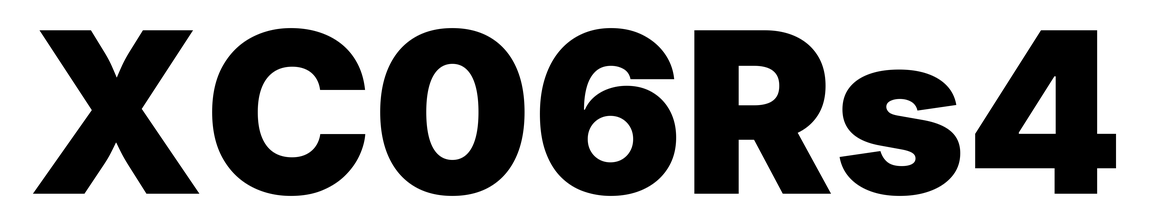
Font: Inter_Black